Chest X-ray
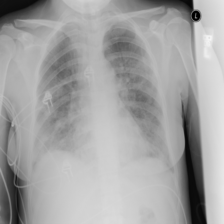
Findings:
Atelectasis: negative
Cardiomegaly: negative
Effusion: negative
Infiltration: positive
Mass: negative
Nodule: negative
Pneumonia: negative
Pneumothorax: negative
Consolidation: negative
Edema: negative
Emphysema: negative
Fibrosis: negative
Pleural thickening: negative
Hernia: negative